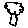
Label: tree